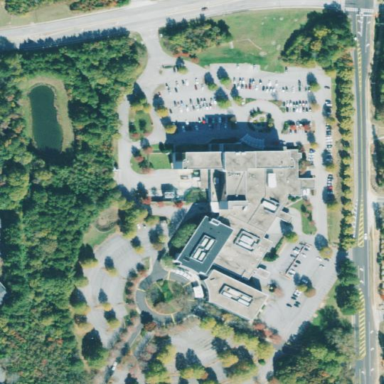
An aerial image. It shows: Hospital providing healthcare services.